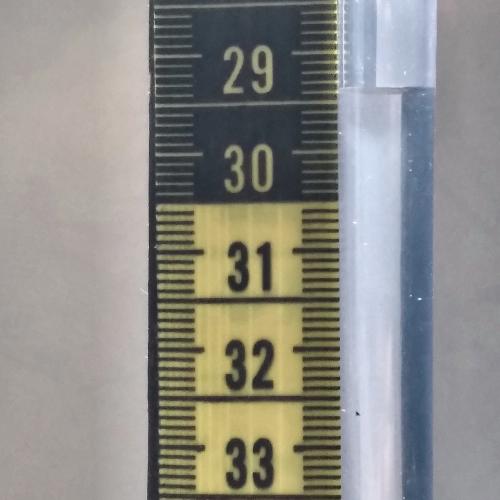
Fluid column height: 29.4 cm